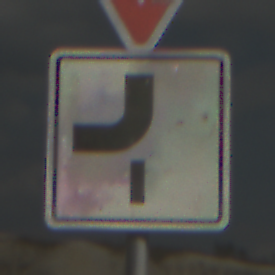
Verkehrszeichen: VerlaufVorfahrtsstrasse7
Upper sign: VorfahrtGewaehren
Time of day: MorningAfternoon
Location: Outdoor (Beach)
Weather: PartlyCloudy
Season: NotSpecified
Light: Natural